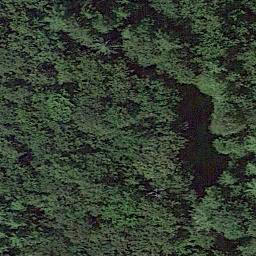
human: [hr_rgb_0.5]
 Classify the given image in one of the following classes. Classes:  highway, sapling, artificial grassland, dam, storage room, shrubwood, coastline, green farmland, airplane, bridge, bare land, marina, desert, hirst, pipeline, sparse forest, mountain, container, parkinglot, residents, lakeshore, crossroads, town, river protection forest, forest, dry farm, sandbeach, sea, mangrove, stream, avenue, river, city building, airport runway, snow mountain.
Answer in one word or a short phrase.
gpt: forest